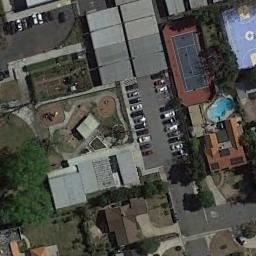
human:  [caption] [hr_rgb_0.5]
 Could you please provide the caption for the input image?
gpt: The tennis court is next to some buildings and parking lot .

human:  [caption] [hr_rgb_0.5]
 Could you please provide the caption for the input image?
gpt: Tennis court and parking lot surrounded by buildings .

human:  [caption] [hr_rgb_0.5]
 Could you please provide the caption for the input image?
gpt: The tennis court is on the right side of the road .

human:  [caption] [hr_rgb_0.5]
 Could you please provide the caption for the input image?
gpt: There are many different shapes and sizes of buildings next to the tennis courts .

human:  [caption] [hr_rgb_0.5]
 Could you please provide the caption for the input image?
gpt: There are some buildings and a parking lot beside the tennis court .